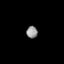
Tissue: lung
Cell type: Epithelial cells
Senescence score: 0.1699
Nuclear area (px): 130
Mean DAPI intensity: 147.331